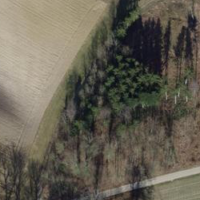
EUNIS habitat code: 41
Species observed at this site:
Milvus milvus